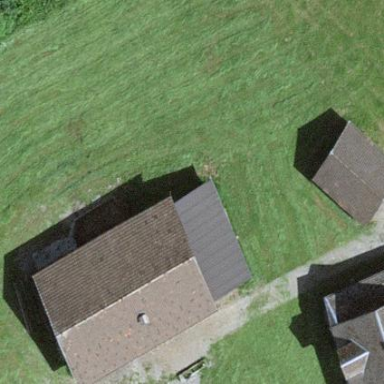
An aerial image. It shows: Gabled roof on farm auxiliary building.